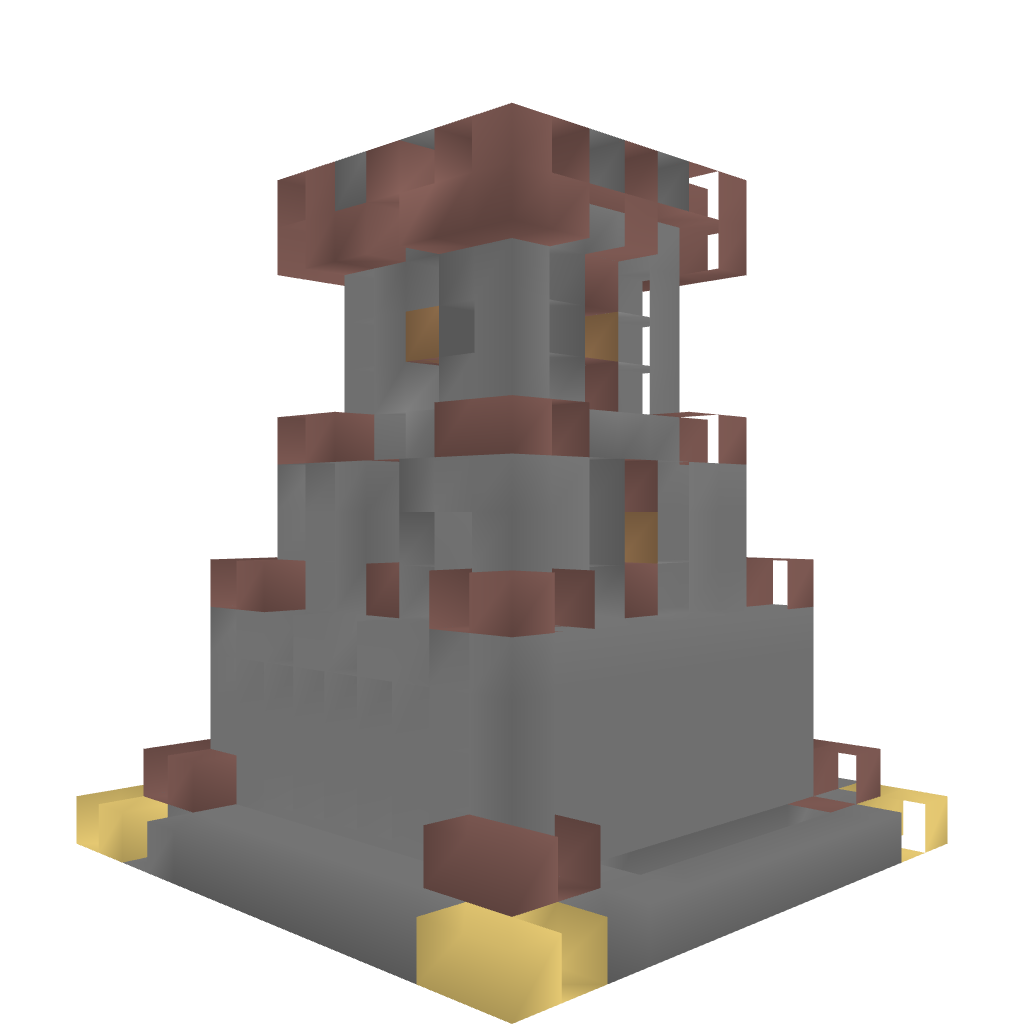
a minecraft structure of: Small Medieval Defense Post bad low quality